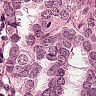
Metastatic tissue present: yes